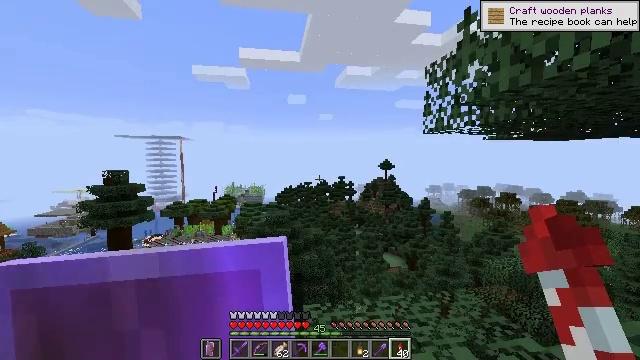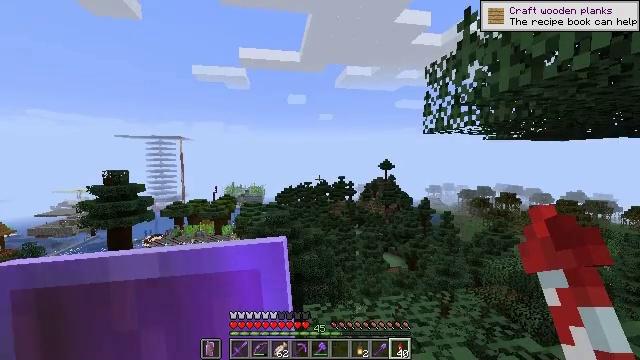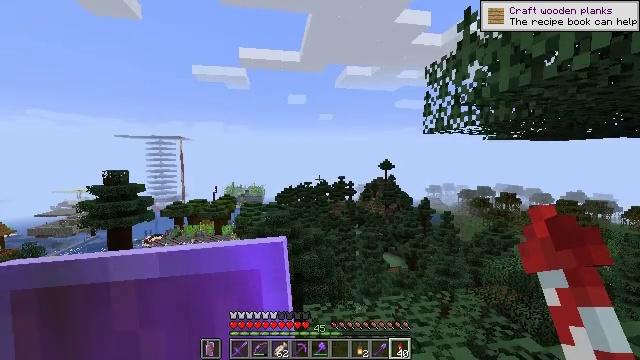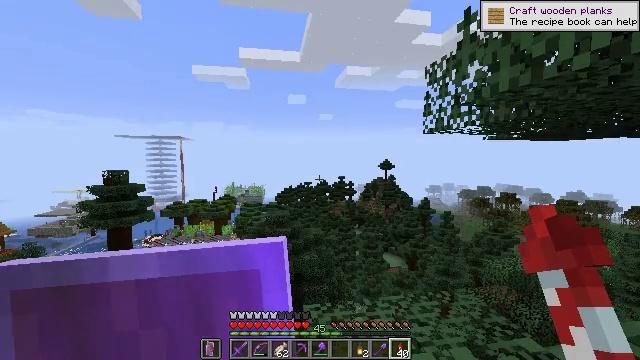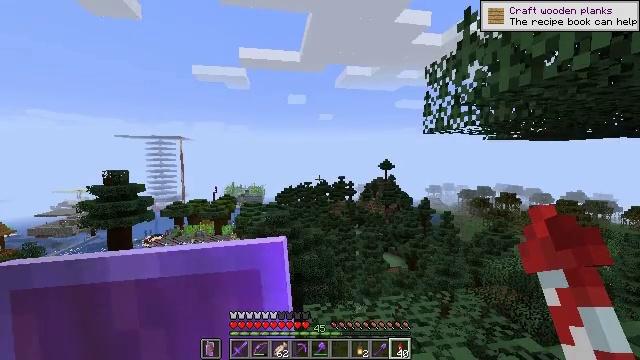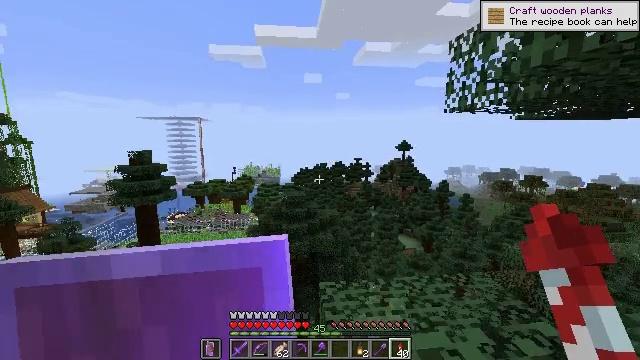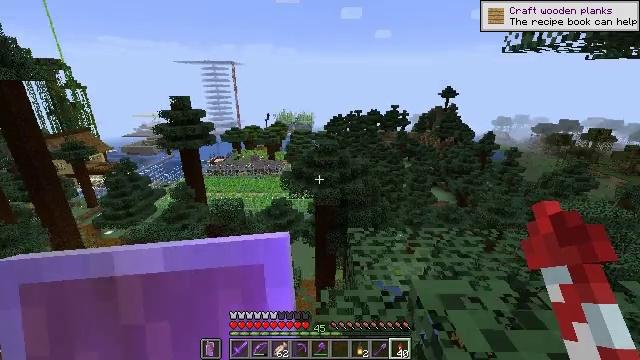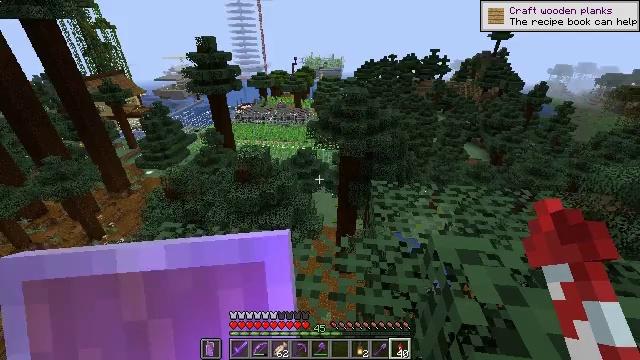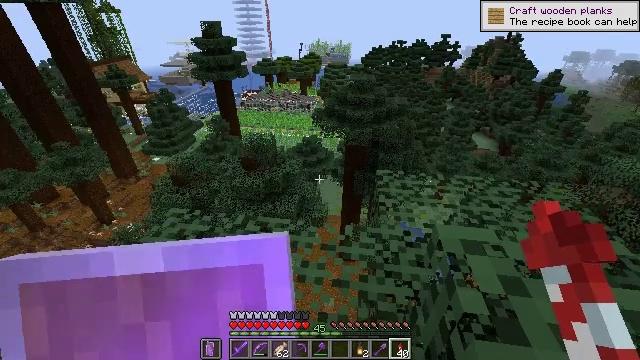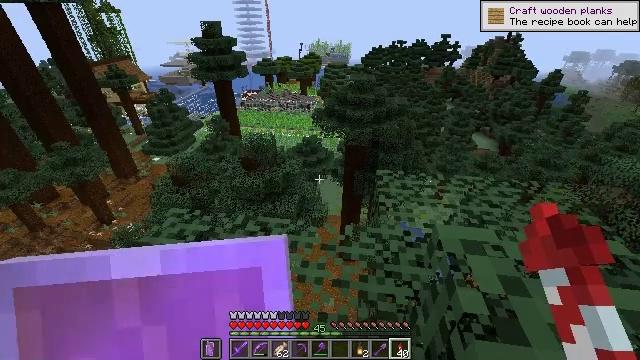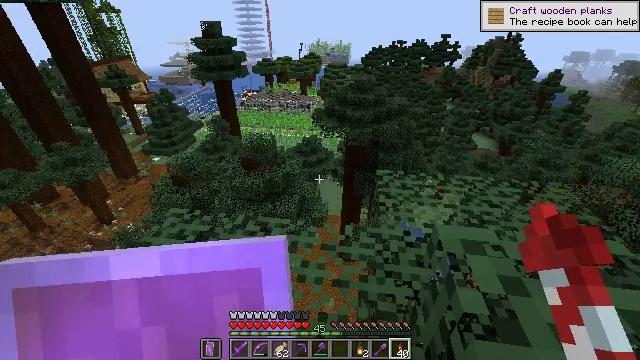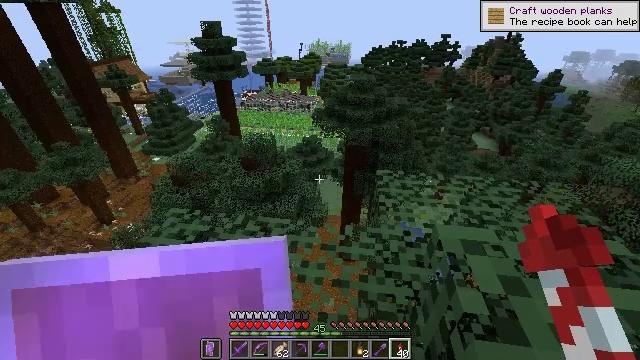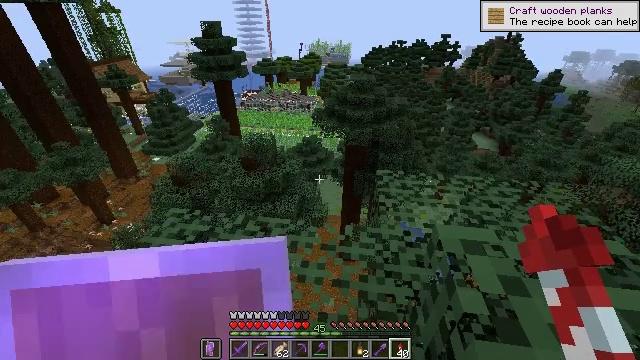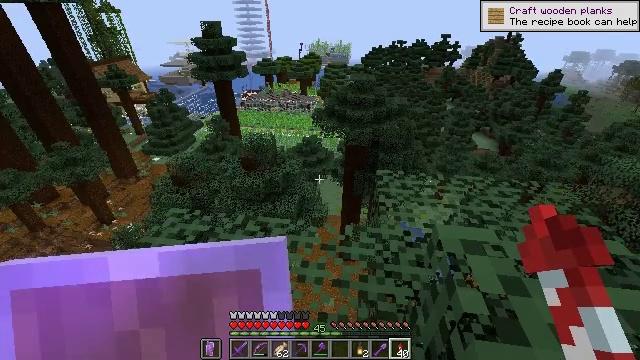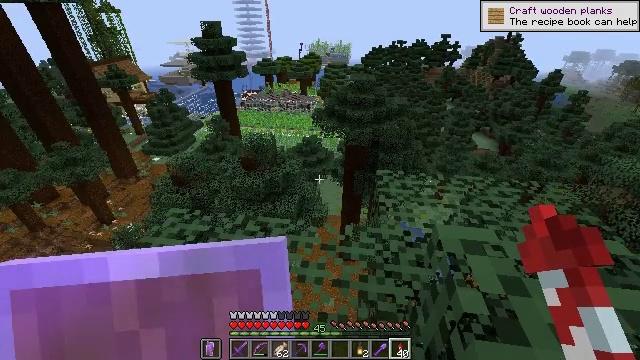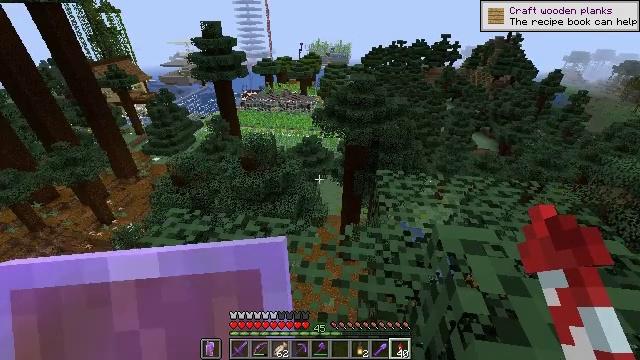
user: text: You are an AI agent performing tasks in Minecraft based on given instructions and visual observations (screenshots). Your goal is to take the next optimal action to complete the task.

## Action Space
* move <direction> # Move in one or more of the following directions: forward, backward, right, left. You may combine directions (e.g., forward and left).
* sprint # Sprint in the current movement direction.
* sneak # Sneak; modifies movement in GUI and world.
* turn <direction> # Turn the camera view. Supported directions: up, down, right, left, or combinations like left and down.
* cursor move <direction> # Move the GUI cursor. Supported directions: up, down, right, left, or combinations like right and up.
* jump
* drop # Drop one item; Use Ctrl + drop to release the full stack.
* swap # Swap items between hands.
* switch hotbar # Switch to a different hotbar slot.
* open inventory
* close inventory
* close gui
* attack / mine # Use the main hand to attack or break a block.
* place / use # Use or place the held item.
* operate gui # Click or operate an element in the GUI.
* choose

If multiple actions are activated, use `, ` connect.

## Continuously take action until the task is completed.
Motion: motion action
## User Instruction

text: Mine spruce leaves from the tree.
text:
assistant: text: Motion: no_op
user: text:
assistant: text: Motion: no_op
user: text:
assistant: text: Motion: no_op
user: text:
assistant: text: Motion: no_op
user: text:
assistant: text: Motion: turn left and down
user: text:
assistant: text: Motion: turn left and down
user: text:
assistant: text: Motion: turn left and down
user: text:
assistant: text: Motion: turn left and down
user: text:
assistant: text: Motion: no_op
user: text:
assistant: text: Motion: no_op
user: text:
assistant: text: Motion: no_op
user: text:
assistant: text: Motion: no_op
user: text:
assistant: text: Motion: no_op
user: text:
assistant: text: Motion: no_op
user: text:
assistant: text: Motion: no_op
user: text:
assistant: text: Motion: no_op
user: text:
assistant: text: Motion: no_op
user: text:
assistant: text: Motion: turn right and up
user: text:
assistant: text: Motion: turn right and up
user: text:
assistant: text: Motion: turn right and up
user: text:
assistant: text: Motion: turn right and up
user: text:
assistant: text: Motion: turn right and up
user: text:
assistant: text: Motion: turn right and up
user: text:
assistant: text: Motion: no_op
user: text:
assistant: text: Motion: no_op
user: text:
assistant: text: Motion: no_op
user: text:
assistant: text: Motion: no_op
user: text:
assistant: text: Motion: no_op
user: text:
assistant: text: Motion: no_op
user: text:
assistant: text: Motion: no_op